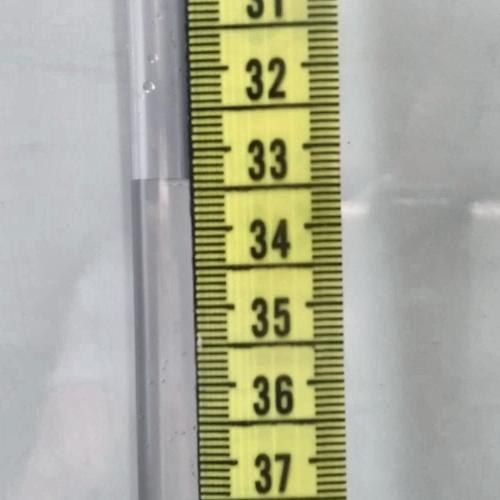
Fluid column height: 33.4 cm